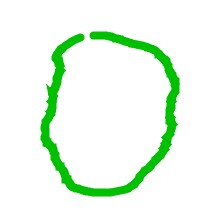
Shape: circle